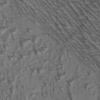
Label: not_dusty